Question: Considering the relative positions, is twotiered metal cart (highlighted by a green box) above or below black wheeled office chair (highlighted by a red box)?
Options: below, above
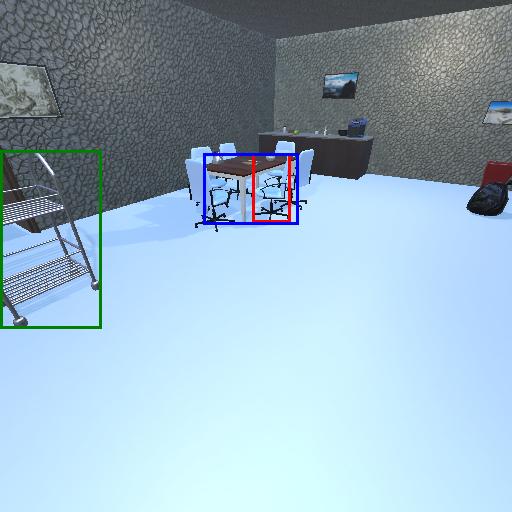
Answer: below